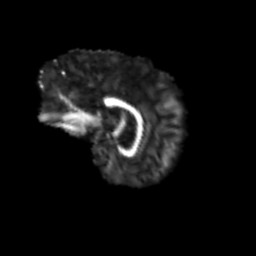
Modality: FA
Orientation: sagittal
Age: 40
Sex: female
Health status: ill
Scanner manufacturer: siemens
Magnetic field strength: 3 T
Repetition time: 8.7 s
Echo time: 0.11 s